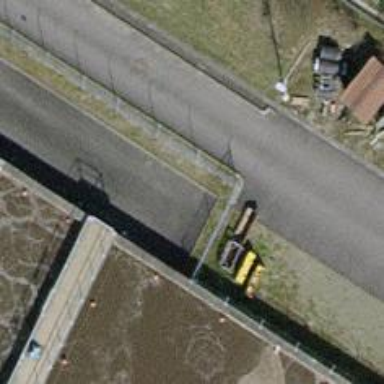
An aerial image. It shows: Fence.